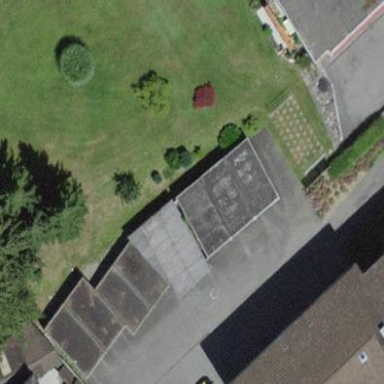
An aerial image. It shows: Group of garages.